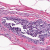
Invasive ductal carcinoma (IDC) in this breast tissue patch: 0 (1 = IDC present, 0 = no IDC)